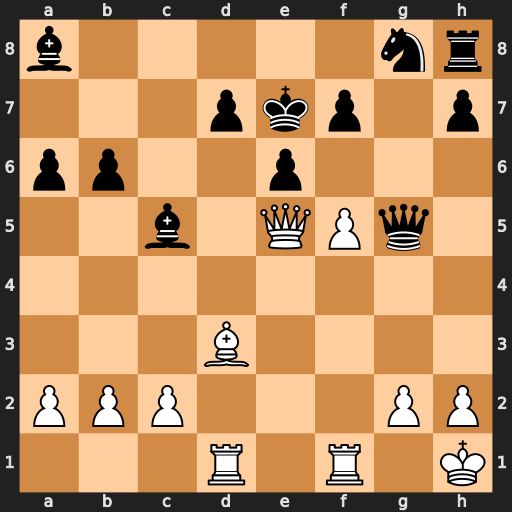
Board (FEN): b5nr/3pkp1p/pp2p3/2b1QPq1/8/3B4/PPP3PP/3R1R1K
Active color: w
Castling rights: -
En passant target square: -
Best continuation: f6+ Qxf6 Rxf6